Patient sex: M
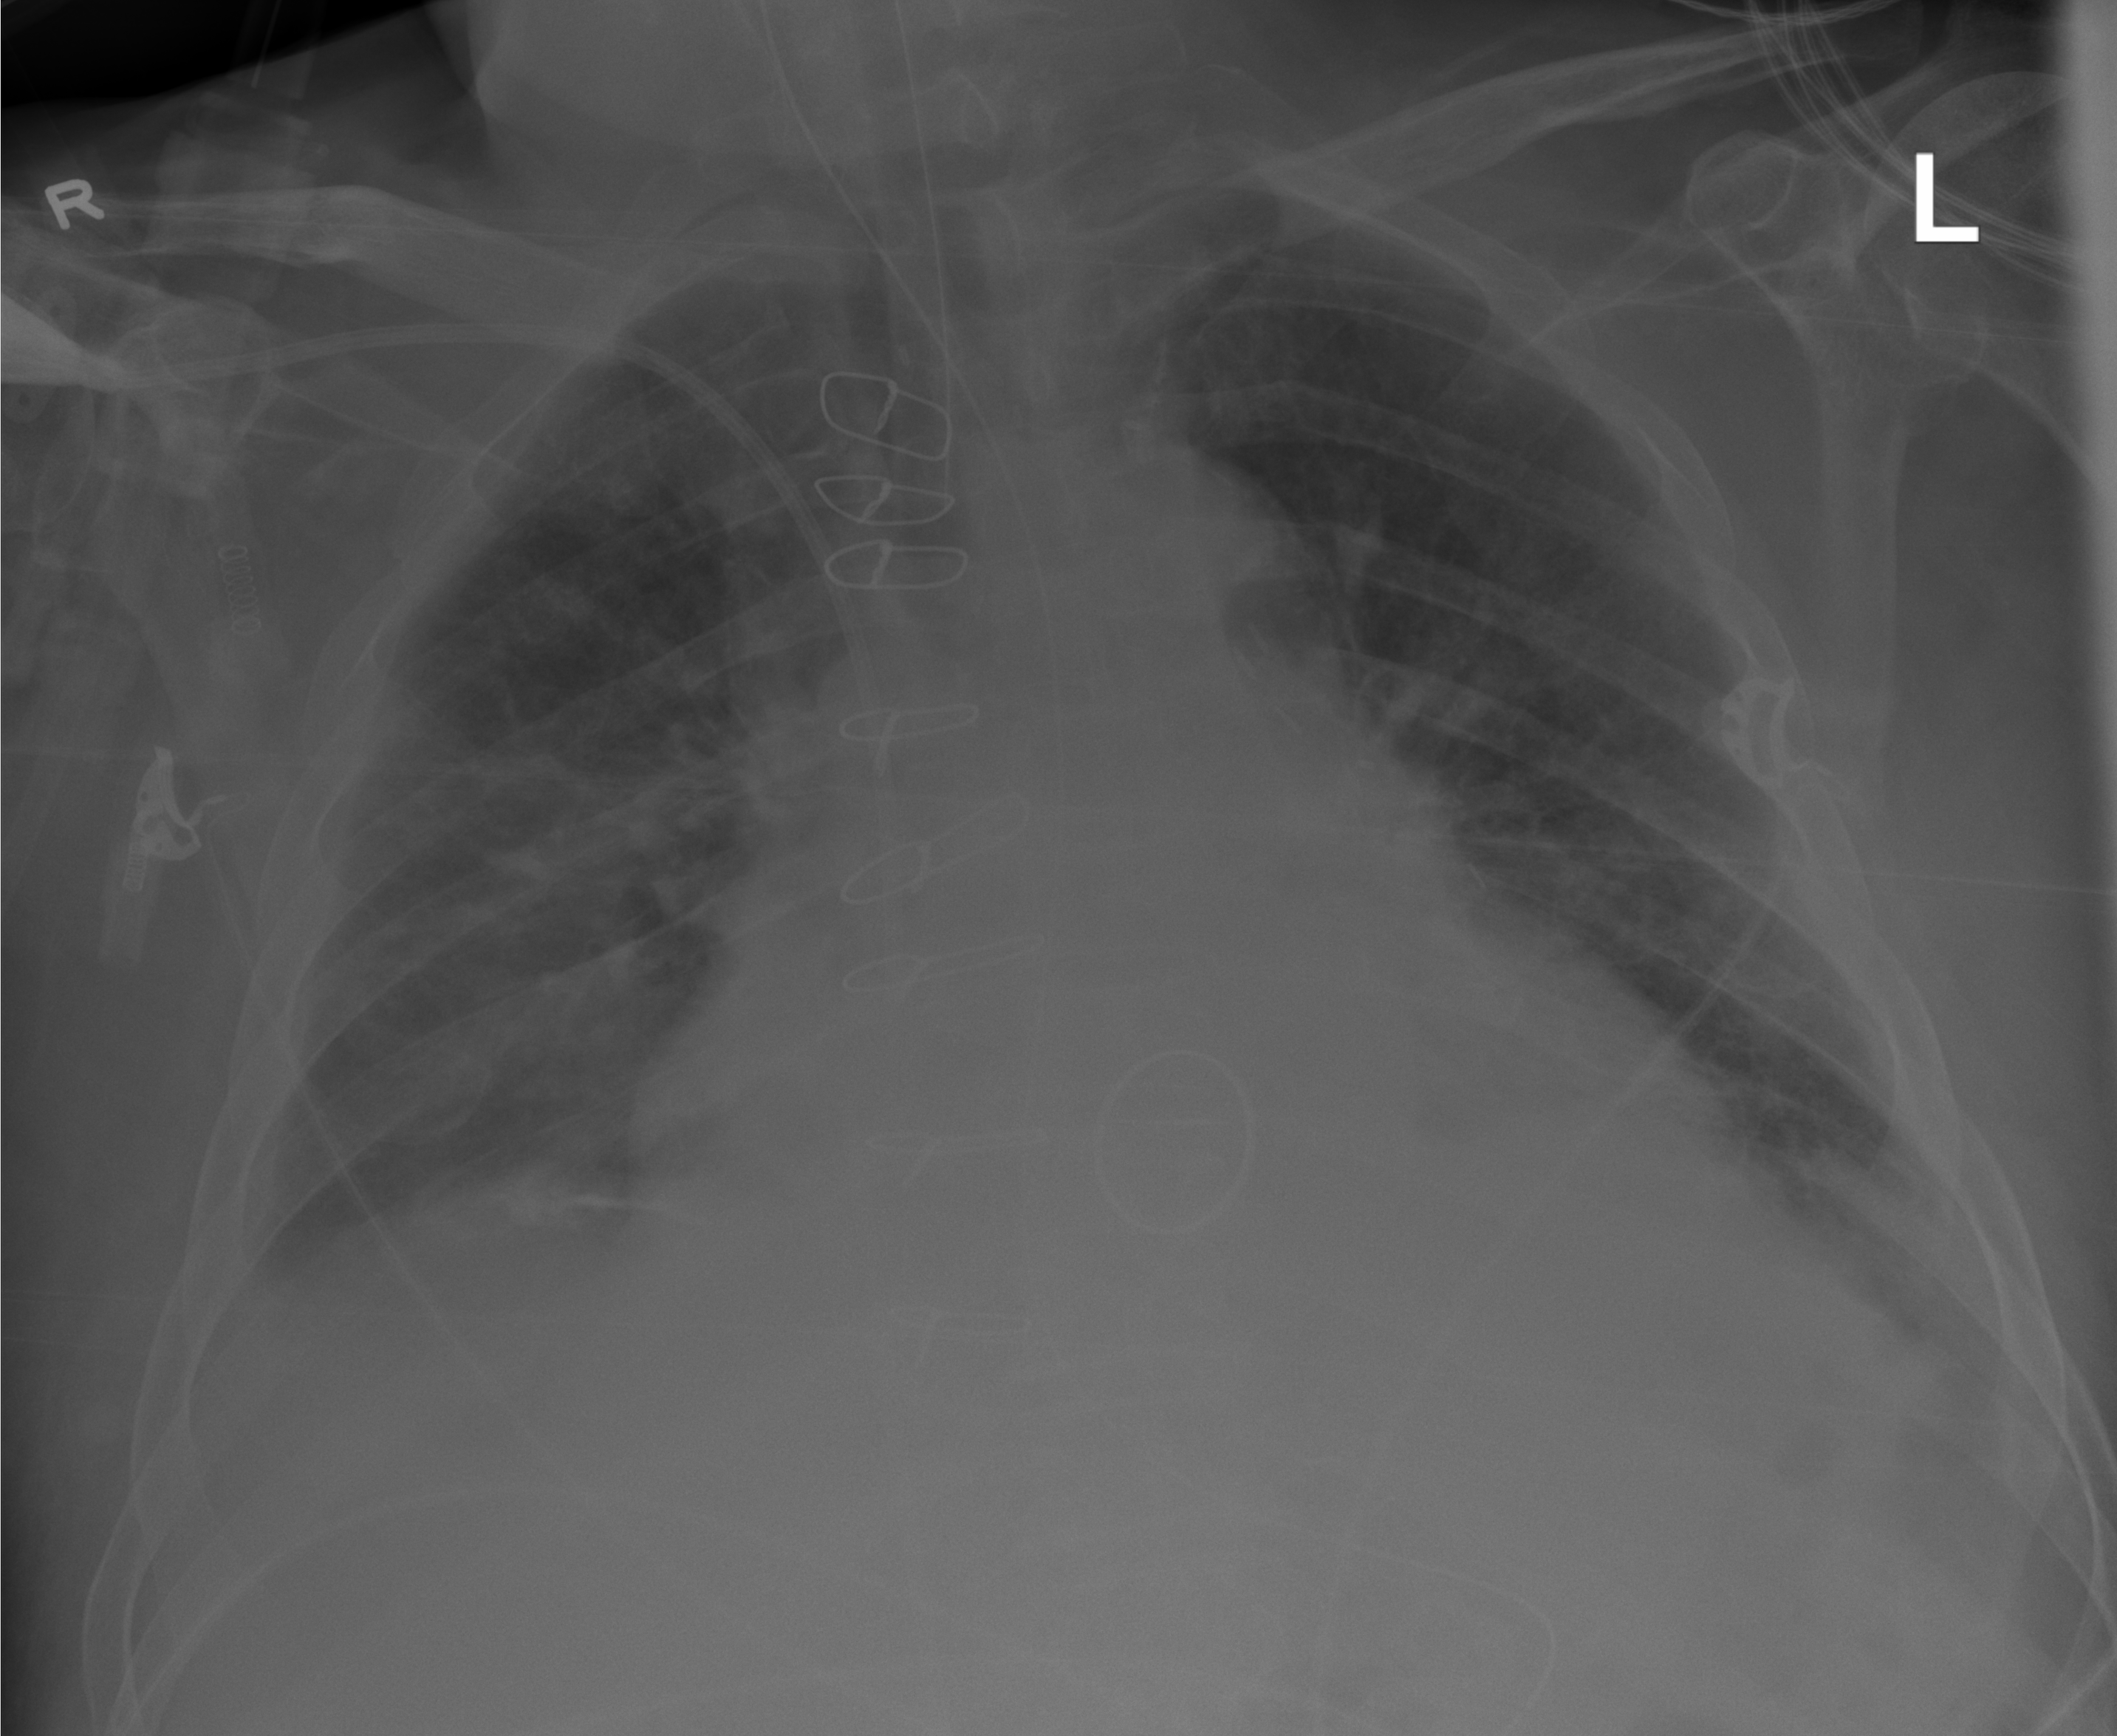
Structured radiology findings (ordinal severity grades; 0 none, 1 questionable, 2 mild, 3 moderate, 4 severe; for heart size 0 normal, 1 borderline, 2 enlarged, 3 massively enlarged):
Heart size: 2
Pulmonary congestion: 2
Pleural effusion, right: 0
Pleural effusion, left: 0
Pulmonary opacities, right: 1
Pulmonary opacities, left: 1
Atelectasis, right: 0
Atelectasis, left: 0